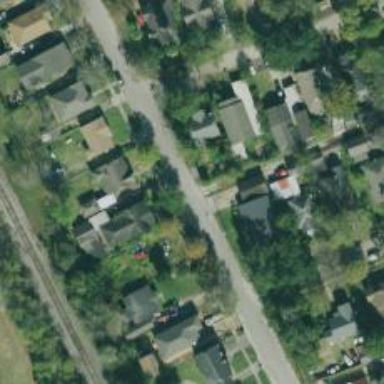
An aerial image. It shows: Alleyway designated as service road.